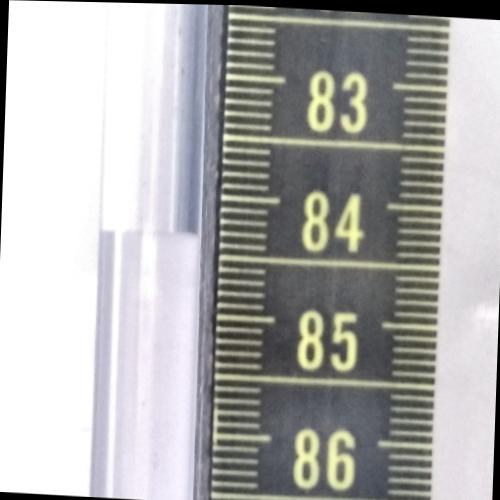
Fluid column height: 84.3 cm